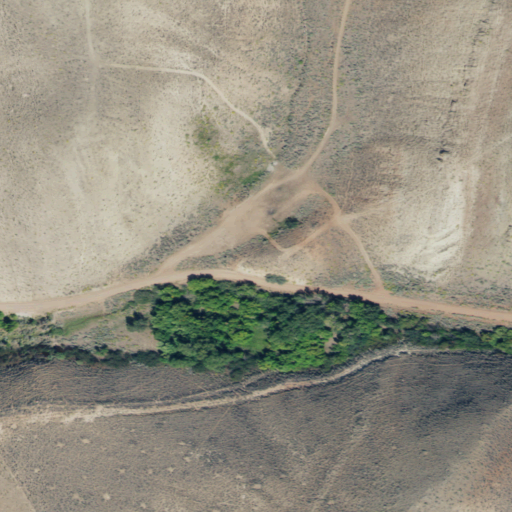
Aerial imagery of valley in Idaho named Dry Canyon containing shrub, open development, mixed forest, woody wetlands, evergreen forest, and low intensity development